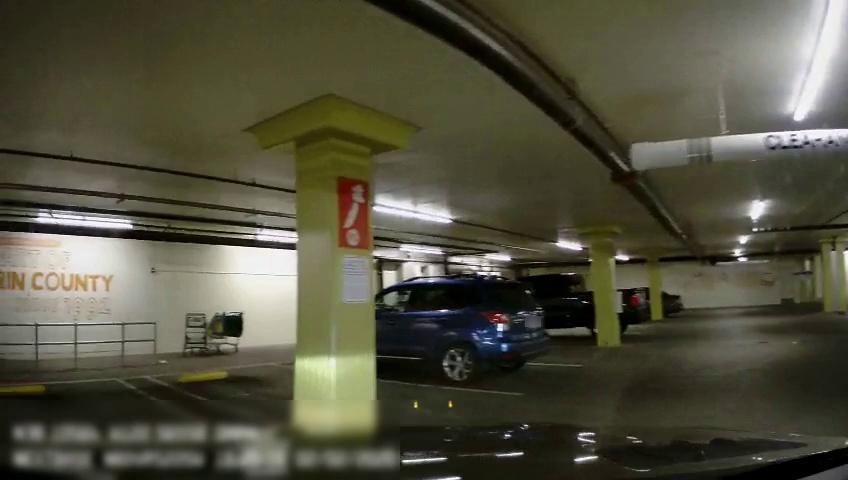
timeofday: Dusk/Dawn/Twilight
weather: Other
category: Drivable Space
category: Vehicles | Car
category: Vehicles | Truck
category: Vehicles | SUV